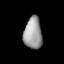
Tissue: lung
Cell type: Endothelial cells
Senescence score: 0.5494
Nuclear area (px): 574
Mean DAPI intensity: 153.861